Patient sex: M
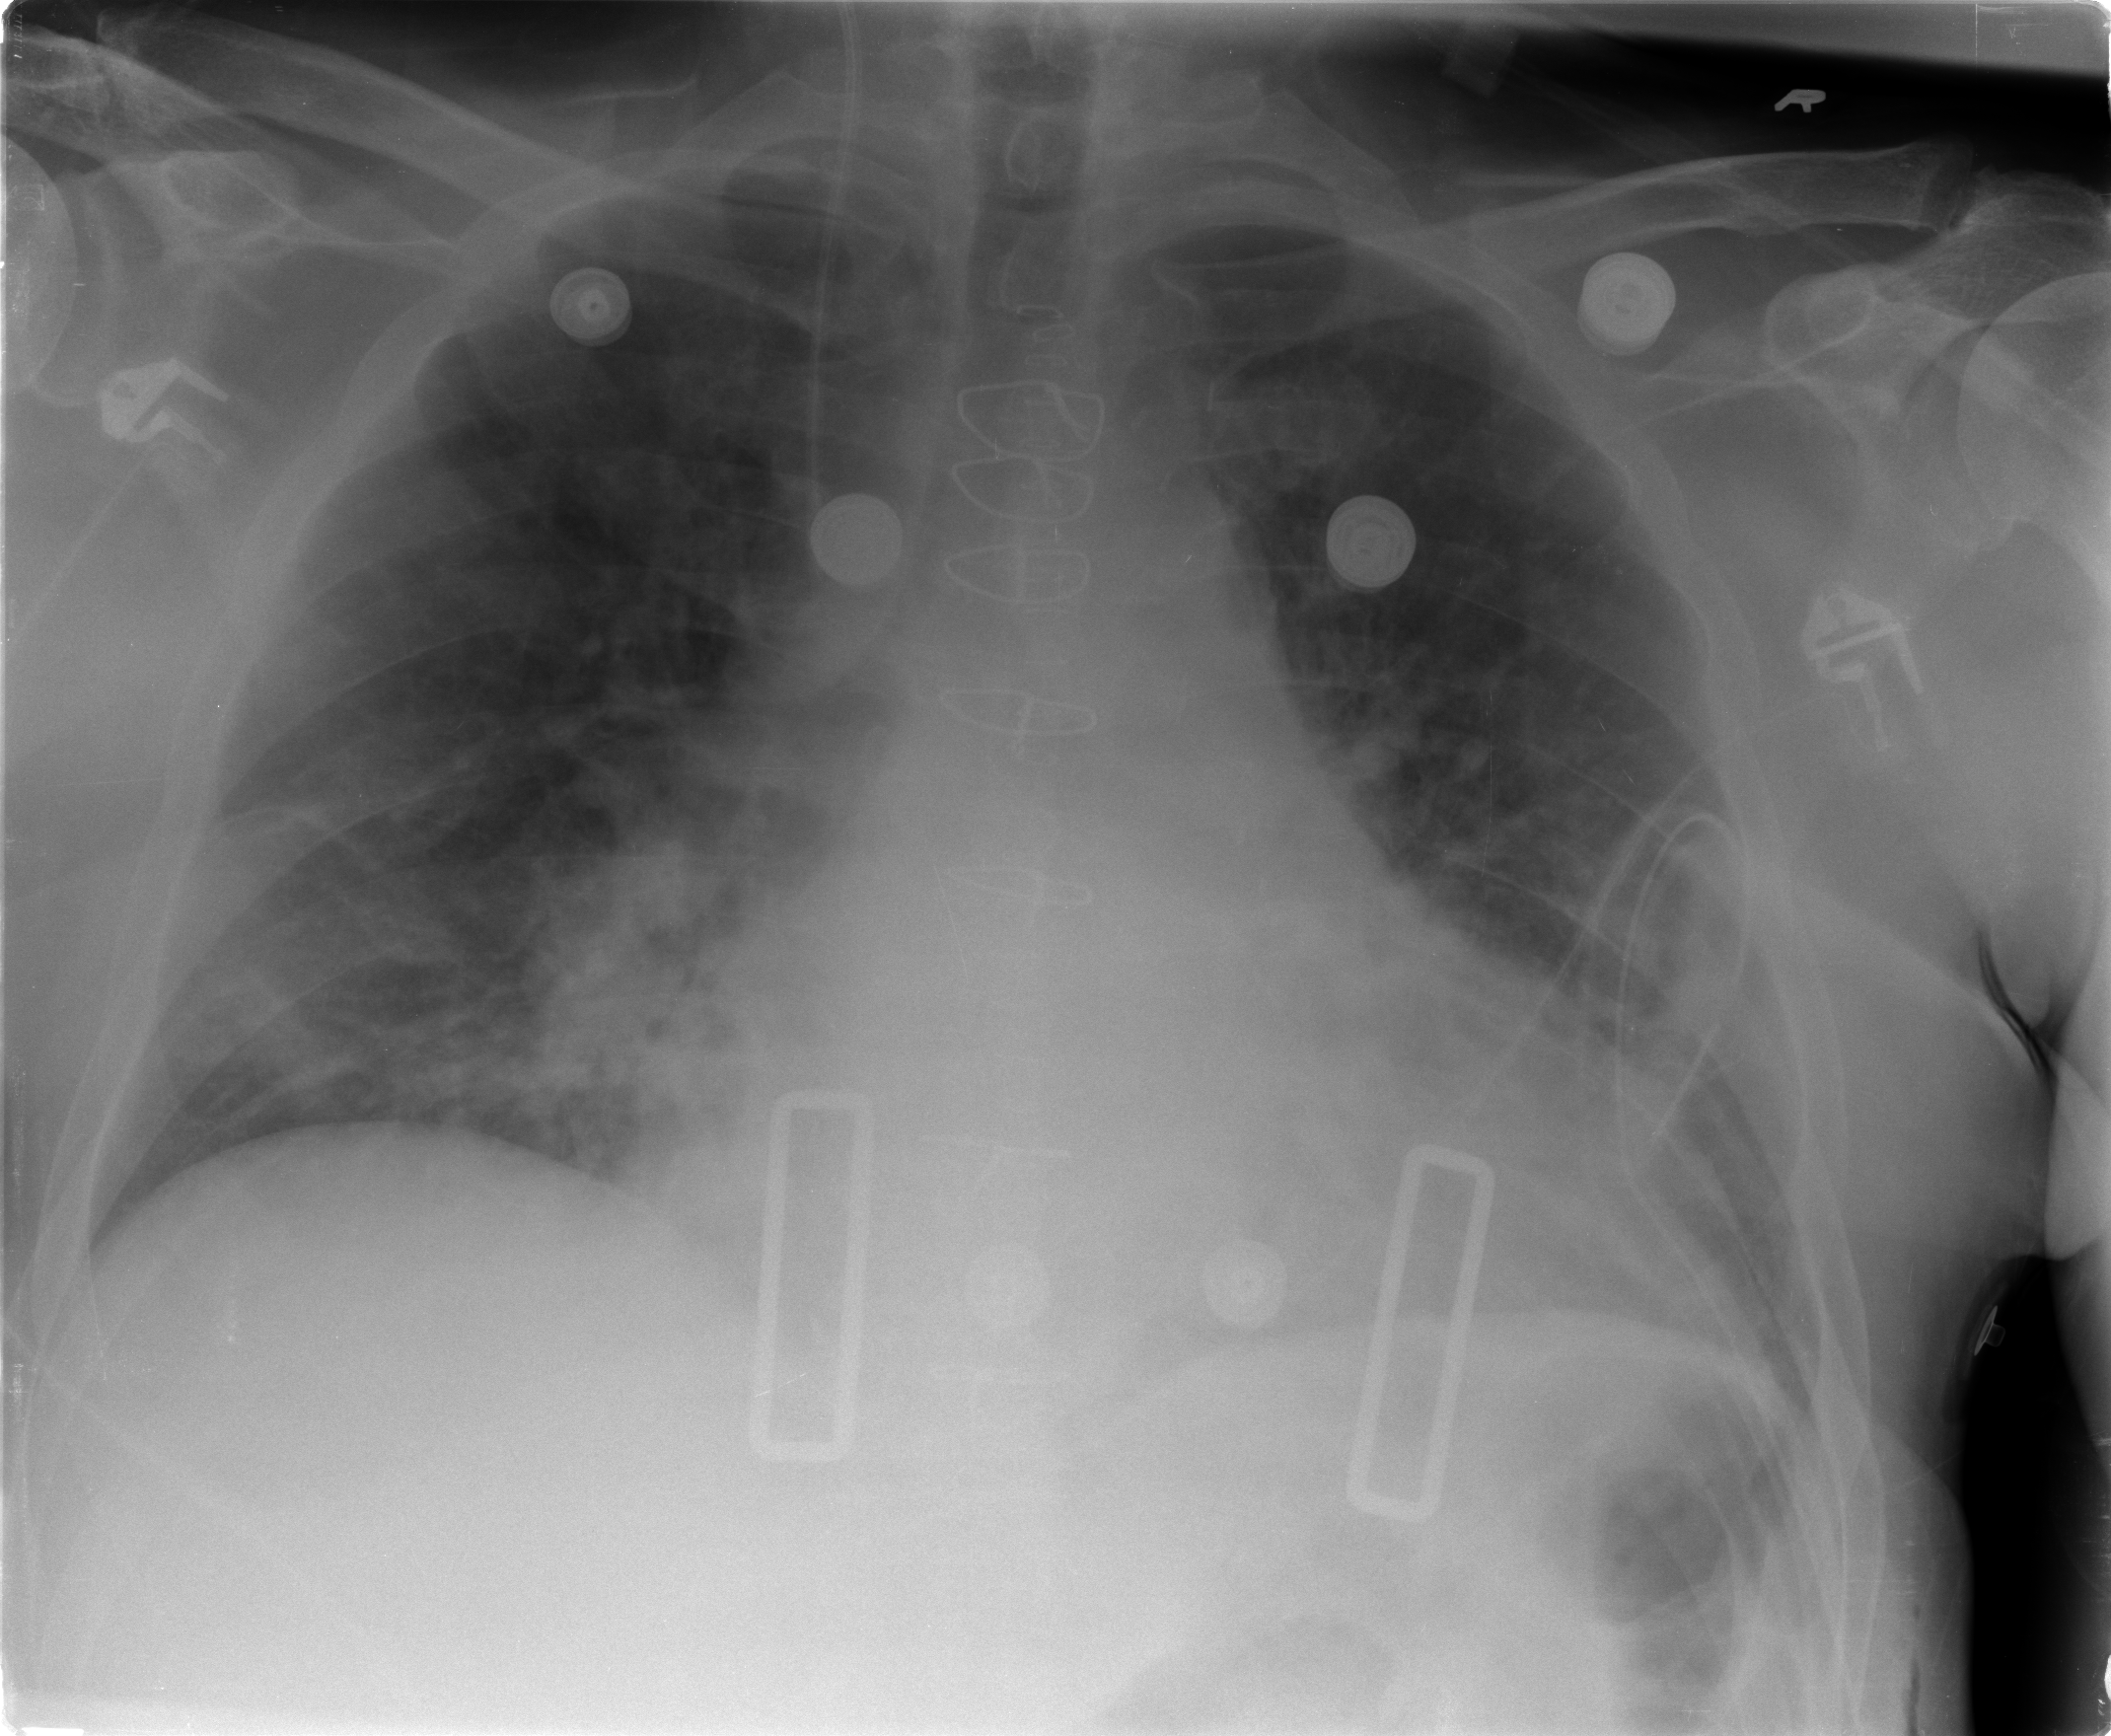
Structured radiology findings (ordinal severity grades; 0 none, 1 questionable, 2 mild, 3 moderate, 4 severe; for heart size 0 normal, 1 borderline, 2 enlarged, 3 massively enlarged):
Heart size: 2
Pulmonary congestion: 2
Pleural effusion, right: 0
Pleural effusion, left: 0
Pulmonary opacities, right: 2
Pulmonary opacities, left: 1
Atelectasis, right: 2
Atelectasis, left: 2